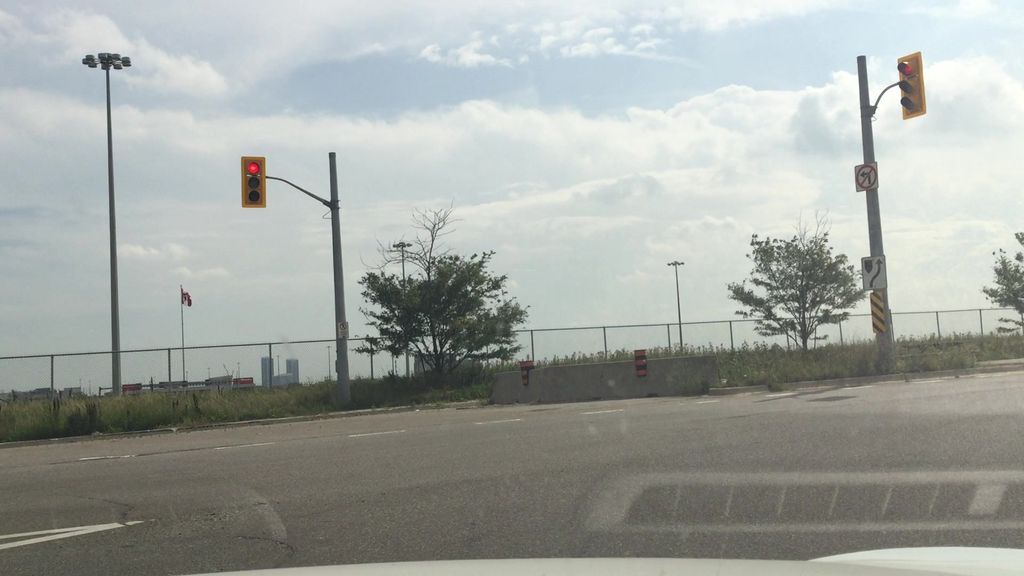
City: toronto